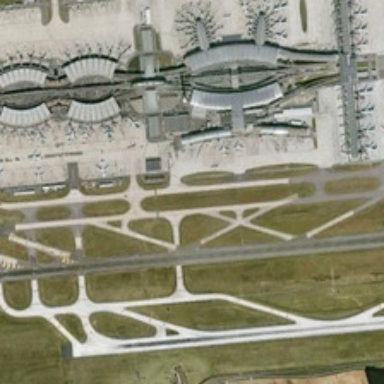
There are airport runways on the grassy field  next to which is a catenular terminal building lying on the tarmac  with some planes surrounding it .